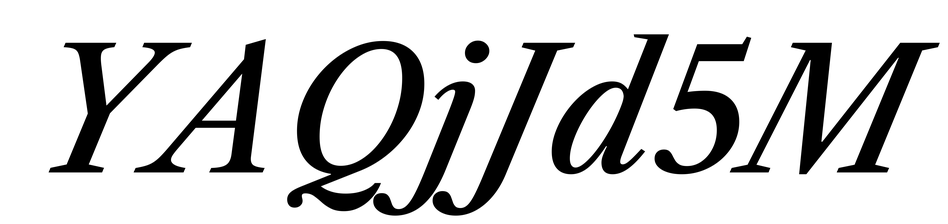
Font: LibreCaslonText-Italic_Medium_Italic